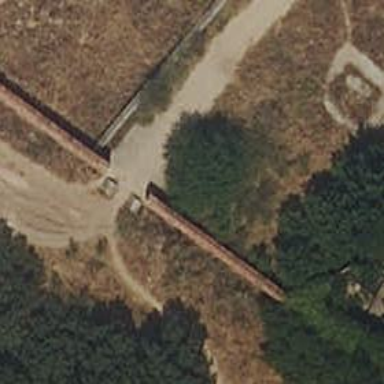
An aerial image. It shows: Entrance with barrier.